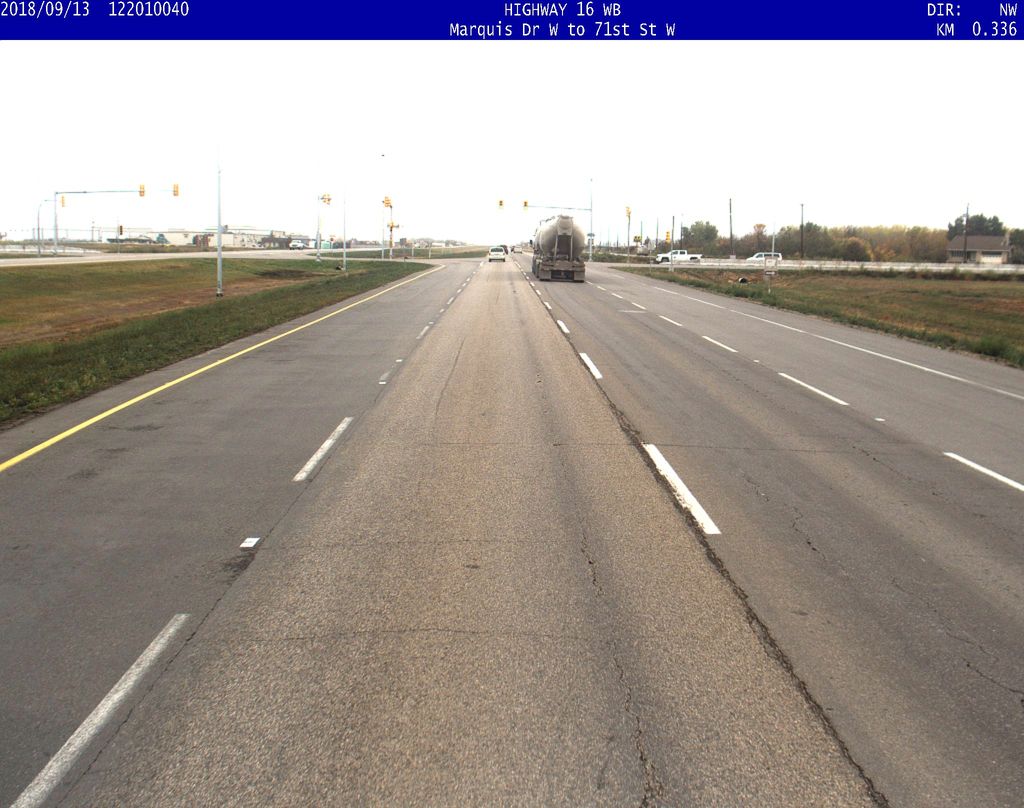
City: saskatoon